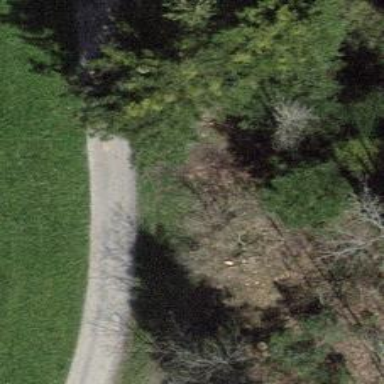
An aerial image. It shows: Brown bench.